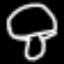
Label: mushroom